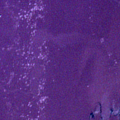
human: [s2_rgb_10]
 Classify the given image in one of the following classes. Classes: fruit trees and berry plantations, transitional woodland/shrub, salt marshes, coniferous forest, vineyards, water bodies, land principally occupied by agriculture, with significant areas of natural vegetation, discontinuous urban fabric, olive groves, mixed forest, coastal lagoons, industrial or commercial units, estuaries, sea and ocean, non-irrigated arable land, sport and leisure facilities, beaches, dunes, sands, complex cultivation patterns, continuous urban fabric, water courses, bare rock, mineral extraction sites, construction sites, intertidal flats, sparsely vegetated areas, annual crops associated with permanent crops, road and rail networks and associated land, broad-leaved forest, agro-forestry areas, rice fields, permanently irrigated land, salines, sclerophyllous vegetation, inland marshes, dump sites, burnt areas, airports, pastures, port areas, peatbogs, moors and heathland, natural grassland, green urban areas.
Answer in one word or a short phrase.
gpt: sea and ocean